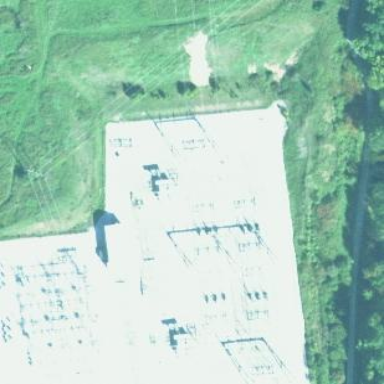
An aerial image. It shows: Outdoor substation at the transmission level.